Interaction volume radius: 5 \u00c5
Interaction volume height: 20 \u00c5
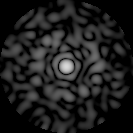
Disorder parameter: 0.8218